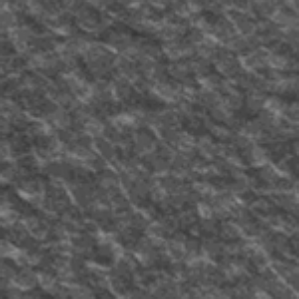
Label: frost